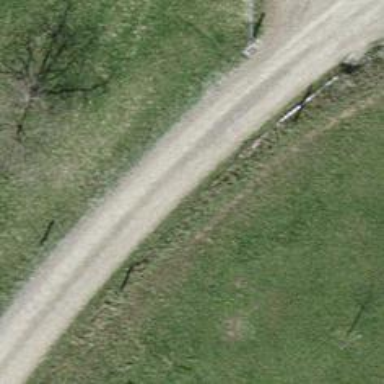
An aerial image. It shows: Unclassified road with pebblestone surface.